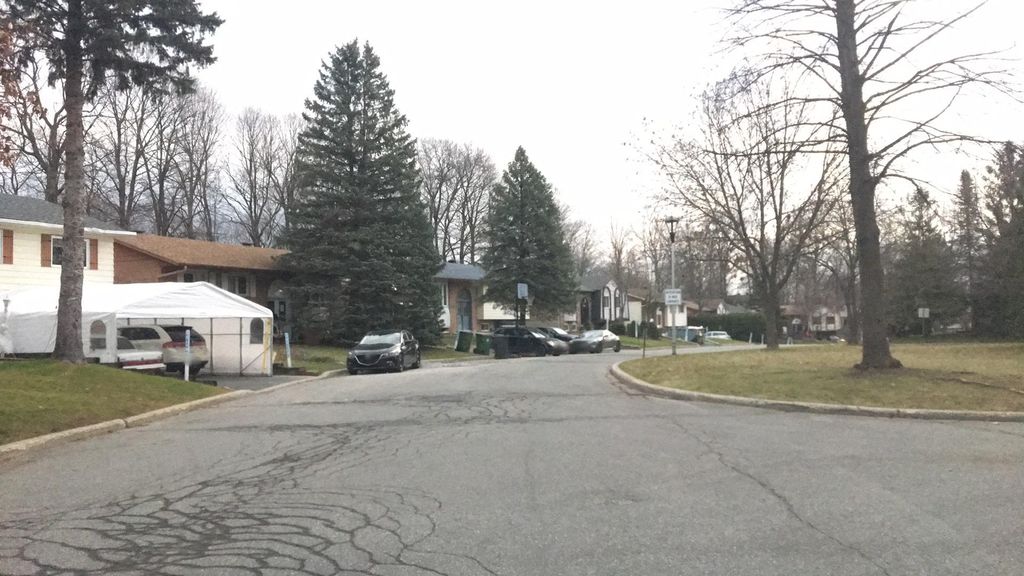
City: montreal